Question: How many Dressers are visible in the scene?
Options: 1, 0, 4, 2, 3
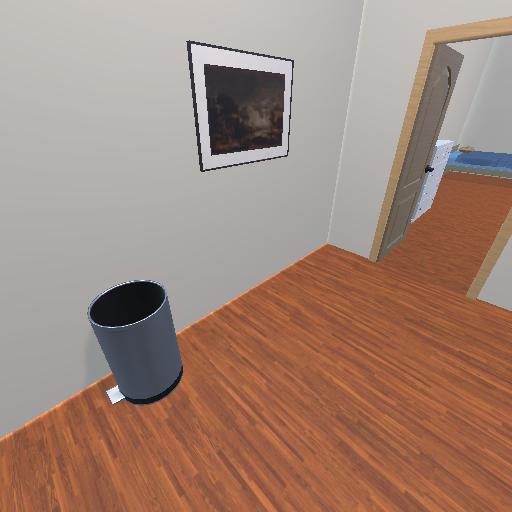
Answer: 1